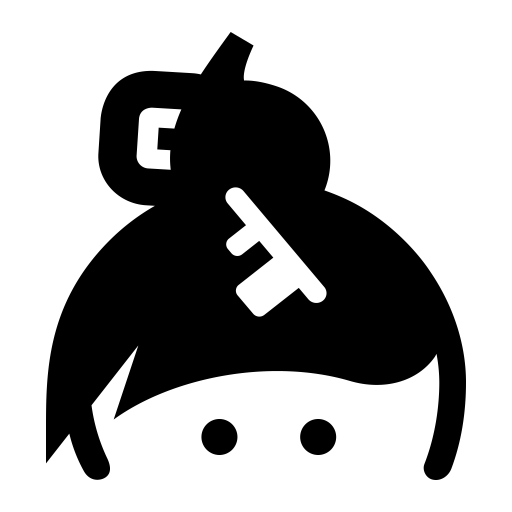
Tags: icon, FontAwesome, fa-icon, brand, keybase